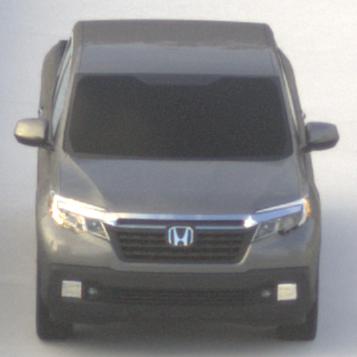
Make: Honda
Model: Ridgeline
Detailed model: Gen. 2
Model produced from: 2016
Model produced until: 2020
Doors: 4
Color: gray
Road condition: dry road
Daytime: morning or afternoon
Contrast: medium contrast